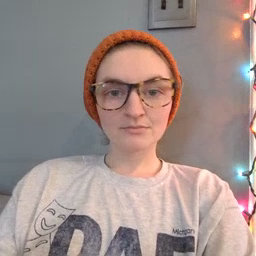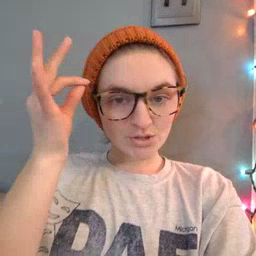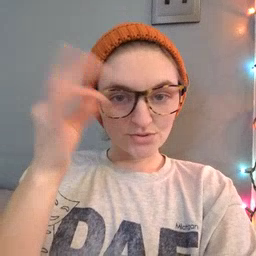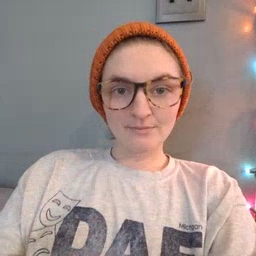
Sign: hair